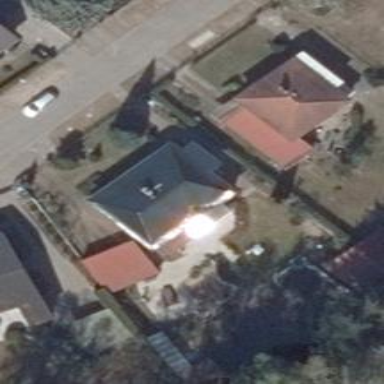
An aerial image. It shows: Detached building with hipped roof shape.